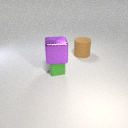
large purple metal cube above small green rubber cube